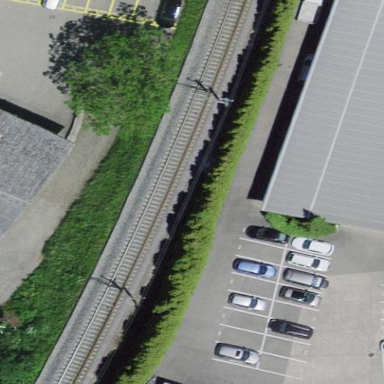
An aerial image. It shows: Railway area.